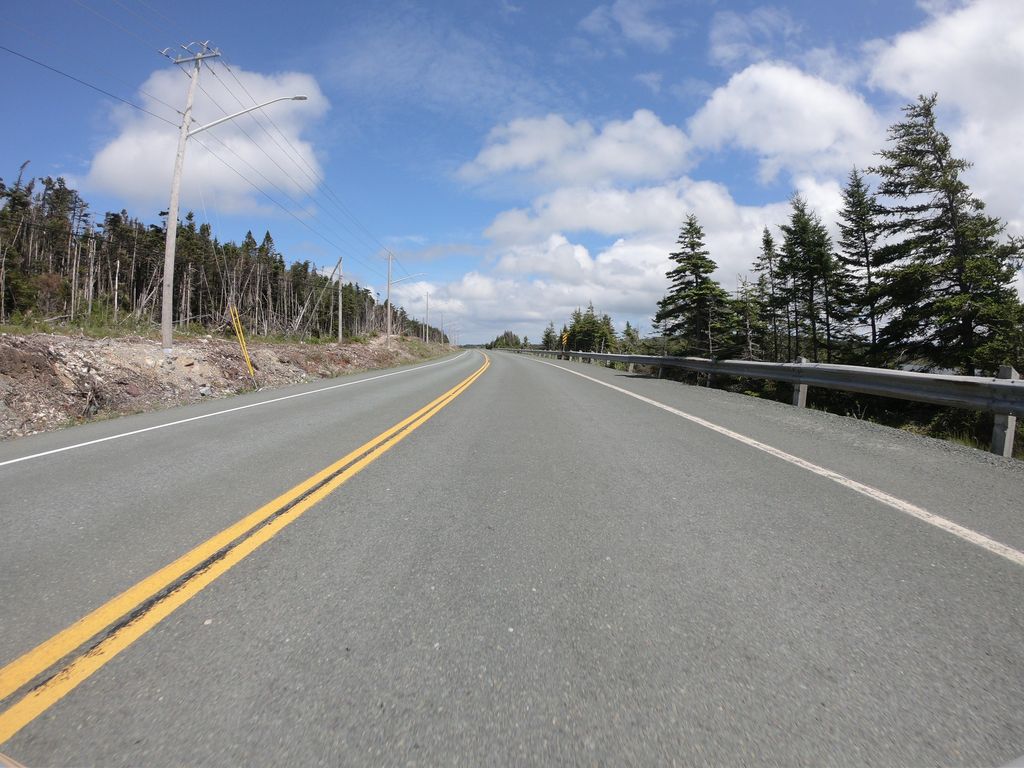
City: st_johns